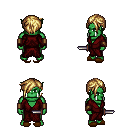
a pixel art fantasy rpg character, male body template, orc, green skin, red robe, magenta pants, blonde pixie cut hairstyle, leather bracers, brown slippers, dagger, four views (front, back, left, right), 2x2 character sprite sheet, small pixel art, hard edges, no anti-aliasing